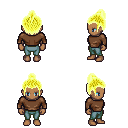
a pixel art fantasy rpg character, female body template, human, dark skin, brown long-sleeve shirt, teal pants, gold short topknot hairstyle, four views (front, back, left, right), 2x2 character sprite sheet, small pixel art, hard edges, no anti-aliasing